Question: I want to get the result of regex matches along with the group matches
input string :
'''
var str= ' application [<!ENTITY % common SYSTEM "../common.ent">
%common;] <!ENTITY % name PUBLIC "public_ID" "URI">'
'''
regex :
'''
var rg = /<!ENTITY\s+[\%|\&]?\s*(\S+)\s+(PUBLIC|SYSTEM)\s+"([^"]*)"\s*(?:"([^"]*)"\s*)?>/g
'''
applying
'''
str.match(rg)
'''
only results into string of matches:
'''
["<!ENTITY % common SYSTEM "../common.ent">", "<!ENTITY % name PUBLIC "public_ID" "URI">"]
'''
How to get the results of group matching?
for example in this case i was expecting something like this :
'''
[{
matched : "<!ENTITY % common SYSTEM "../common.ent">",
groups : ["common", "SYSTEM", "../common.ent"]
}, {
matched : "<!ENTITY % name PUBLIC "public_ID" "URI">",
groups : ["name", "PUBLIC", "public_ID", "URI"]
}]
'''
EDIT :
just little curious to know how regex101.com
showing this
Ref : <URL>
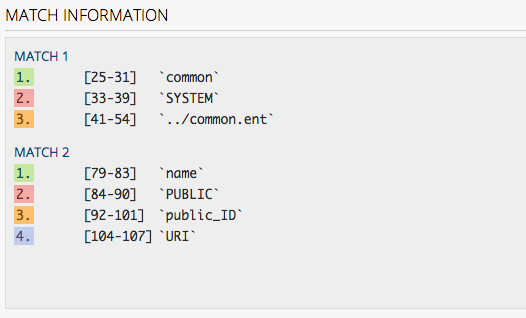
Answer: It is not possible in javascript in one call, you have to call this in a loop
'''
var str= ' application [<!ENTITY % common SYSTEM "../common.ent">
%common;] <!ENTITY % name PUBLIC "public_ID" "URI">';
var rg = /<!ENTITY\s+[\%|\&]?\s*(\S+)\s+(PUBLIC|SYSTEM)\s+"([^"]*)"\s*(?:"([^"]*)"\s*)?>/g;
var result;
var results = [];
while(result = rg.exec(str)){
results.push(result);
}
// this part and they join is just to display the result
document.getElementById("result").innerText = results.join("@@@@");
document.getElementById("result").innerHTML = document.getElementById("result").innerHTML.replace("@@@@","<br/>");
// tested with Win7 Chrome 38+
'''
'''
<div id="result"></div>
'''
not in the structure that you wanted, but like this it can be done in Javascript